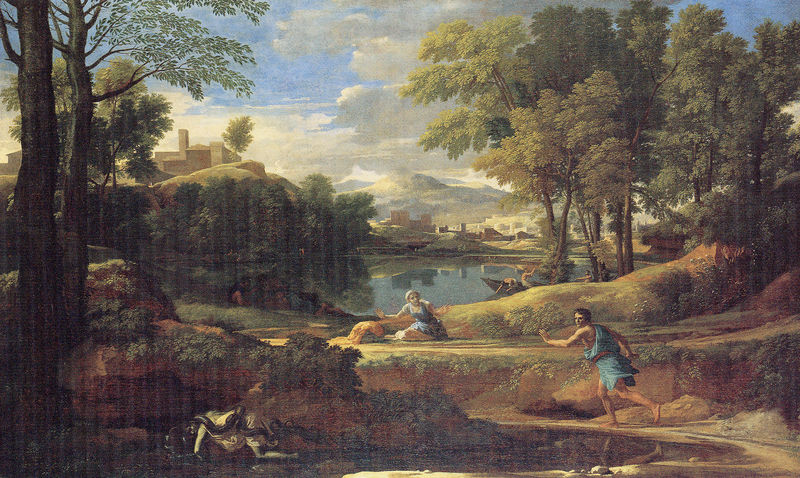
Titel: Paysage avec un homme tué par un serpent, Landschaft mit einem Mann, der durch einen Schlangenbiß getötet wurde
Künstler: Nicolas Poussin
Standort: London
Institution: National Gallery
Schlagwörter: baum, berg, blau, blätter, felsen, gemälde, himmel, laub, mann, schatten, wasser, weiß, wolken, baden, bäume, fluss, grün, landschaft, menschen, mädchen, ocker, see, sitzen, stadt, teich, ufer, bewegung, braun, frankreich, frau, grau, hintergrund, licht, strasse, szene, ölbild, gürtel, haus, park, schloss, weg, wiese, wolke, beige, malerei, jung, trinken, architektur, arm, arme, barock, entsetzen, leiche, mord, sehen, tod, tot, spiegel, horizont, häuser, hügel, natur, spiegelung, strauch, busch, büsche, gewässer, pfad, sonne, sträucher, mantel, sitzend, gewänder, kind, klassizismus, pflanzen, wald, boot, fliegen, kahn, pferd, ruder, turm, deutschland, farbig, schiff, sommer, liebe, liegen, italien, ort, fischer, laufen, berge, gipfel, hitze, dorf, hüge, landschaftsmalerei, angst, not, staffage, sport, streifen, läufer, junge, fallen, flucht, waldrand, antike, burg, lichtung, fliehen, lauf, panik, rennen, schlange, dämon, mythologie, ölmalerei, jüngling, hügelig, narziss, tümpel, hilfe, schreien, toga, griechisch, mythos, wesen, liebende, schlangen, reflektion, hain, versteck, kulisse, balu, empfangen, eichen, aufregung, drehung, wurf, bitte, reproduktion, beissen, rettung, monster, durst, ideallandschaft, pyramus, marathon, soiegelung, atik, scan, qualität, moiree, eilend, baaden, bäumme, mächchen, narciss, ruferboot, se, fütze, +himmel, blaunstadt